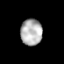
Tissue: prostate
Cell type: T cells
Senescence score: 0.3348
Nuclear area (px): 556
Mean DAPI intensity: 178.221